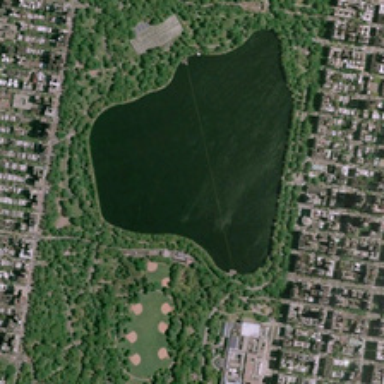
Many buildings are around a park with many green trees and a pond .